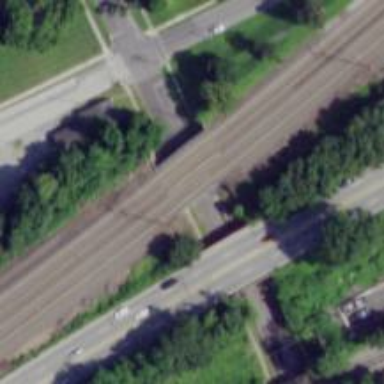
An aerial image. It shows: Bridge with electrified railway tracks featuring contact line.